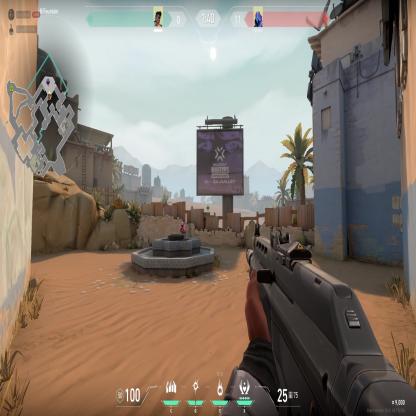
Label: enemy